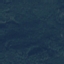
Label: Forest